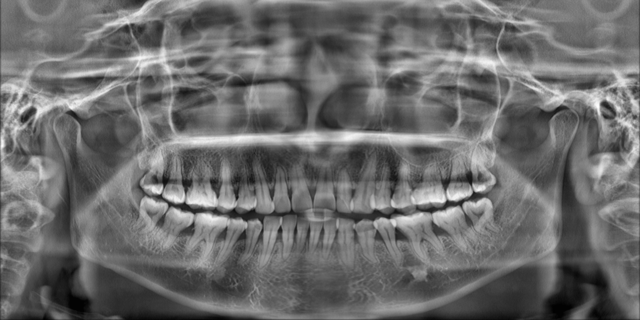
adult